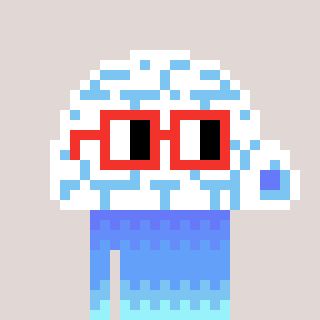
a pixel art character with square red glasses, a igloo-shaped head and a gunk-colored body on a warm background